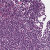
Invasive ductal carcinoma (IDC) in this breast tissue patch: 1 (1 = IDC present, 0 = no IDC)